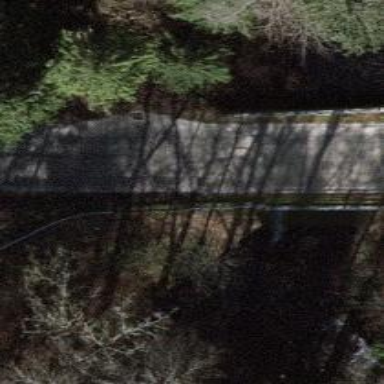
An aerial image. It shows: Unclassified road on bridge.